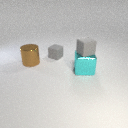
large brown metal cylinder behind large cyan metal cube